Field crop: maize
Growth stage: 1
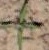
Species: atriplex